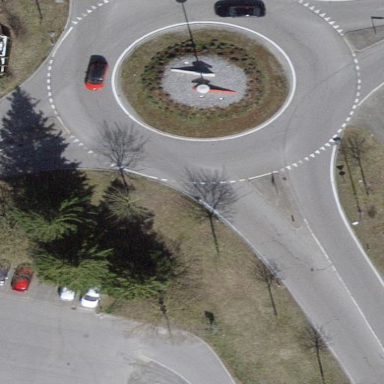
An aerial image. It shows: Primary highway with asphalt surface leading to roundabout.